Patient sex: M
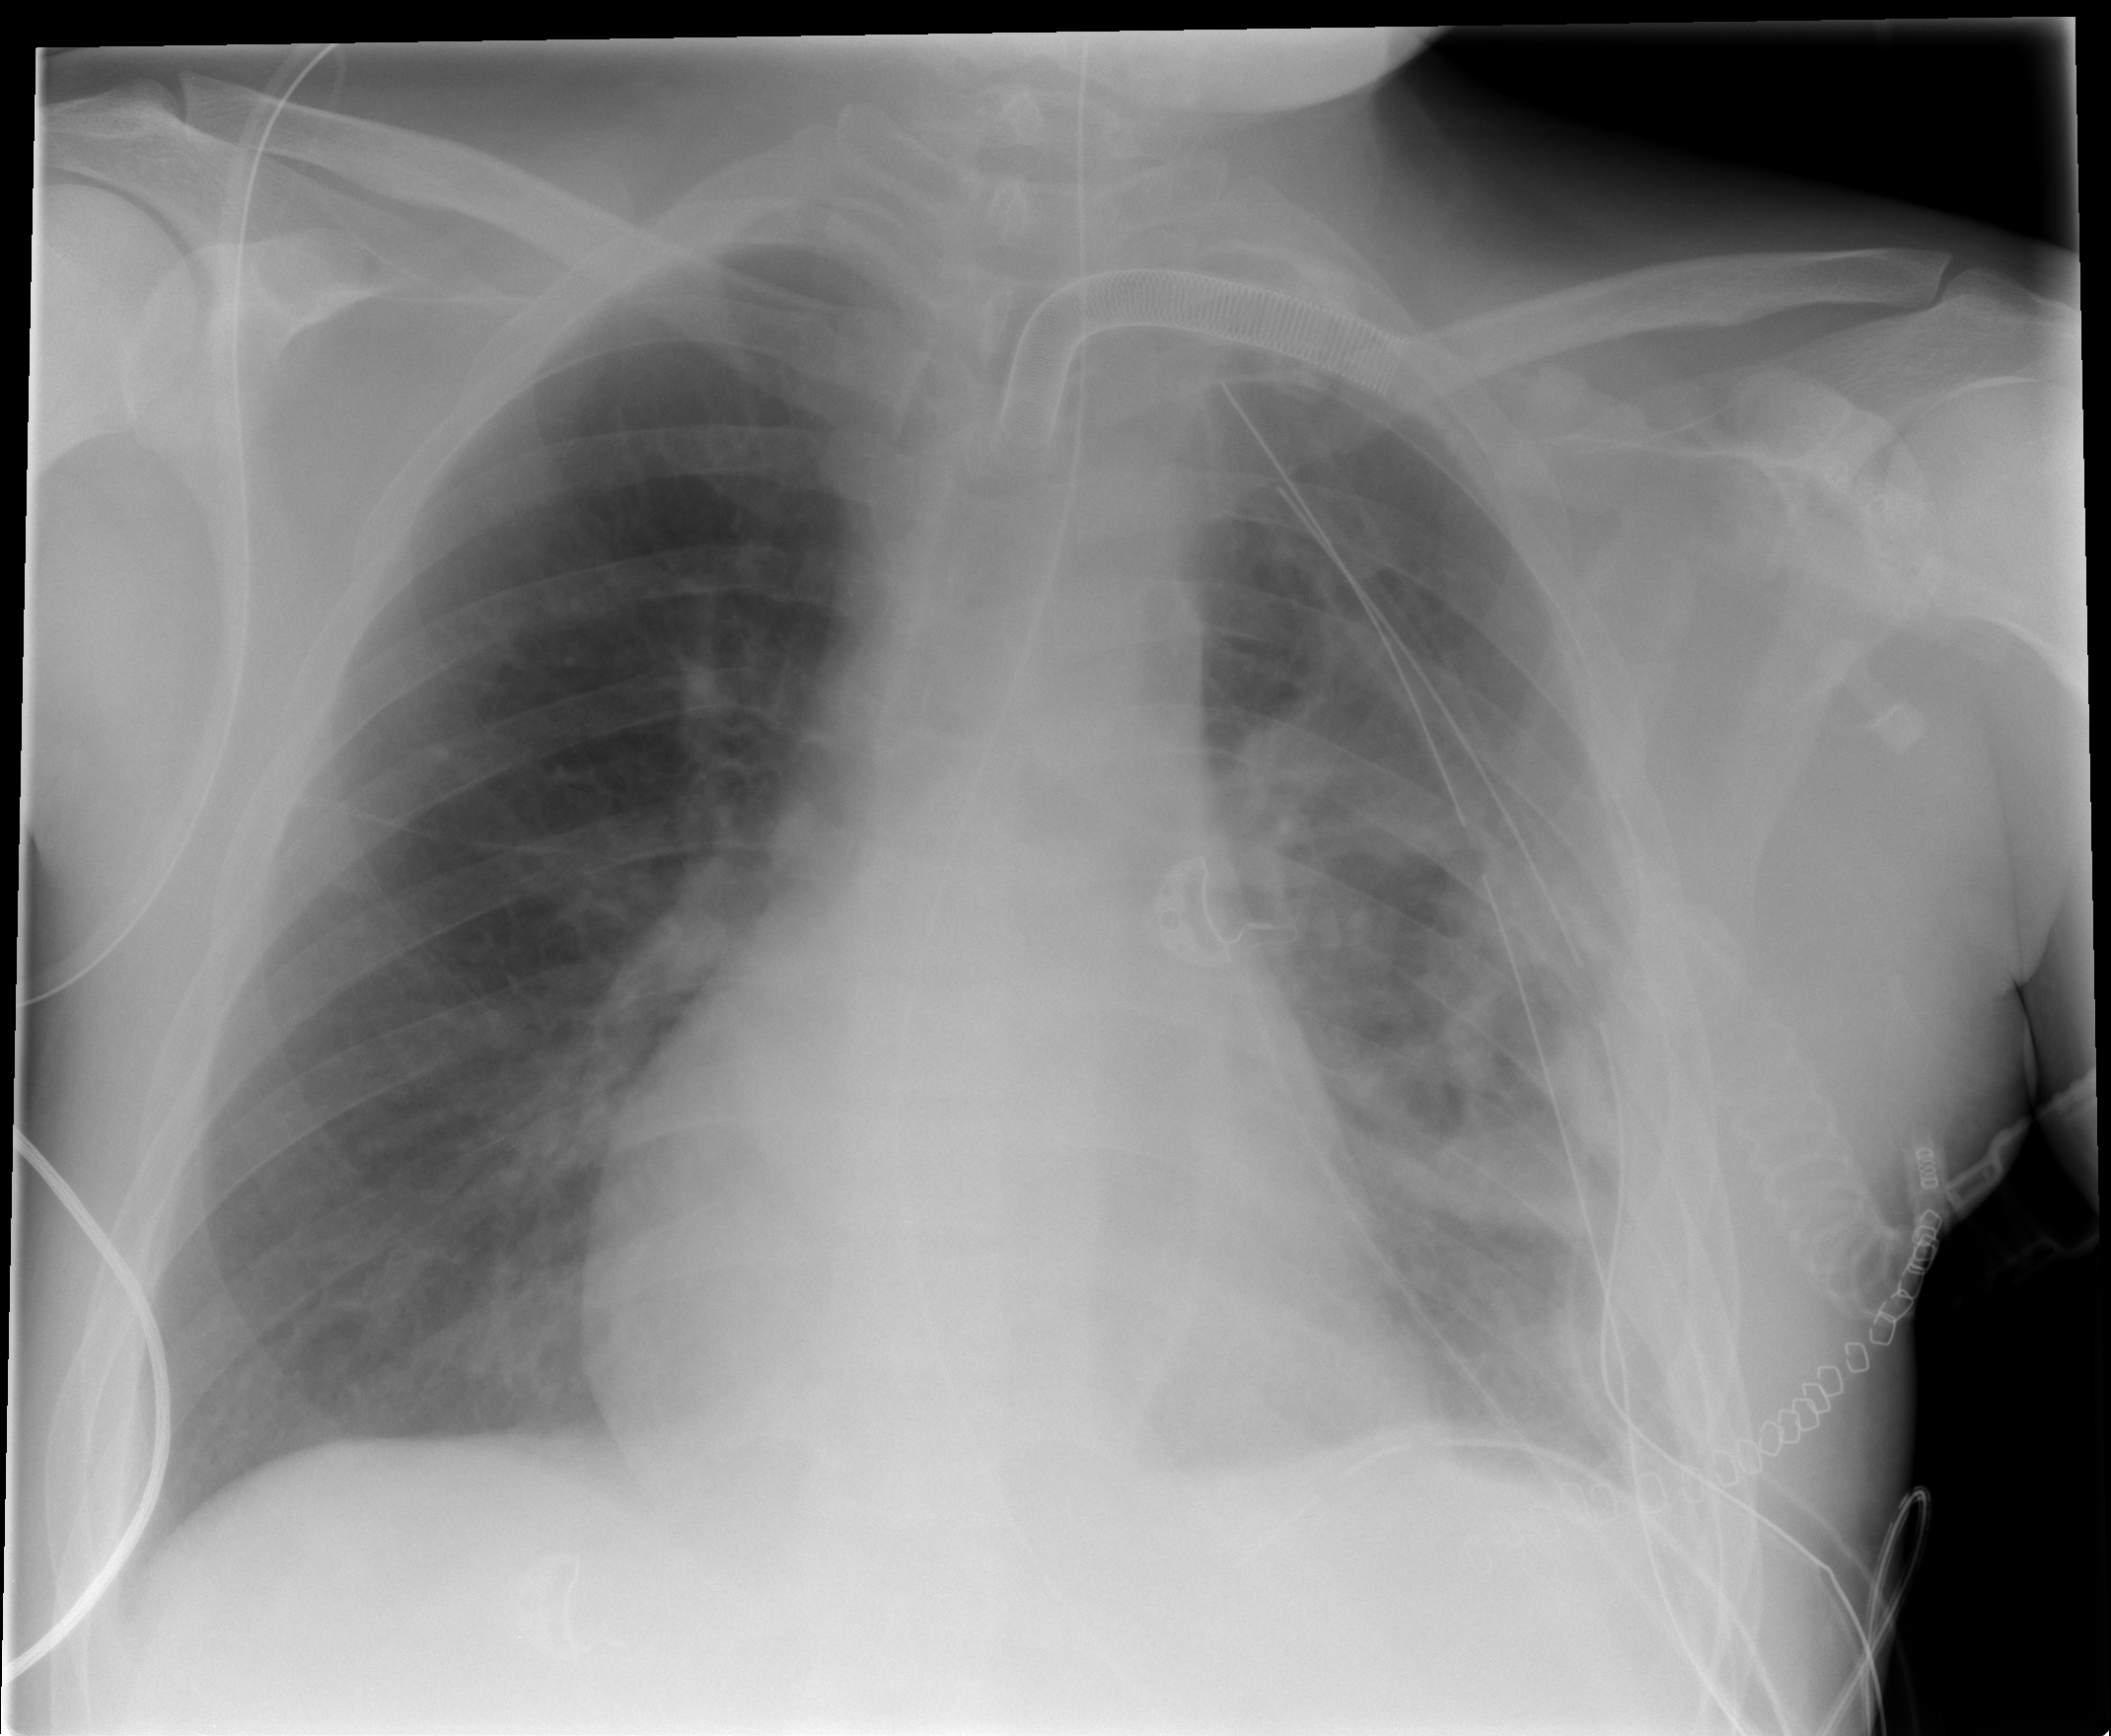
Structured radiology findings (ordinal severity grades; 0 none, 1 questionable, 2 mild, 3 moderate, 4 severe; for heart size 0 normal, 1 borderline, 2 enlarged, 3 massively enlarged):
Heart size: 0
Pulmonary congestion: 0
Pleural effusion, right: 0
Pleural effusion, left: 1
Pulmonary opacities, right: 0
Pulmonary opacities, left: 2
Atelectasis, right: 0
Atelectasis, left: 2